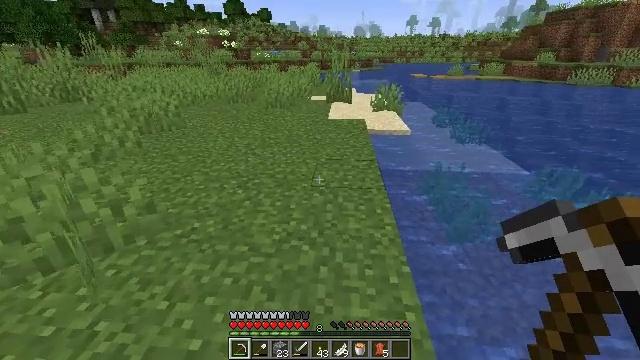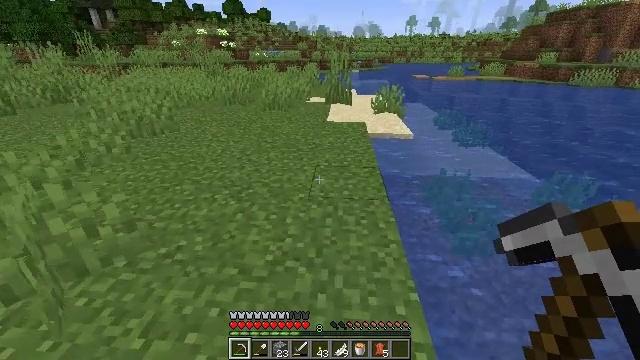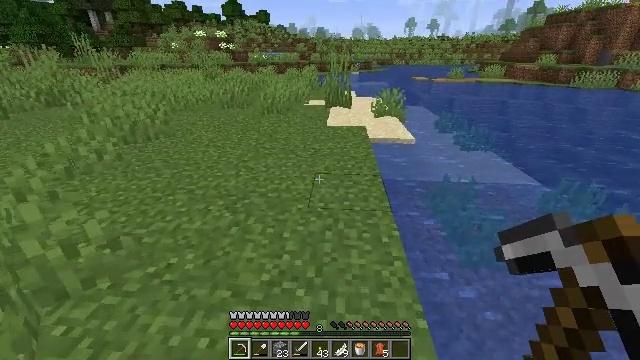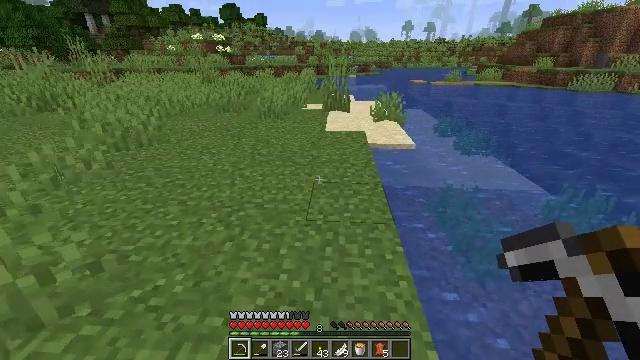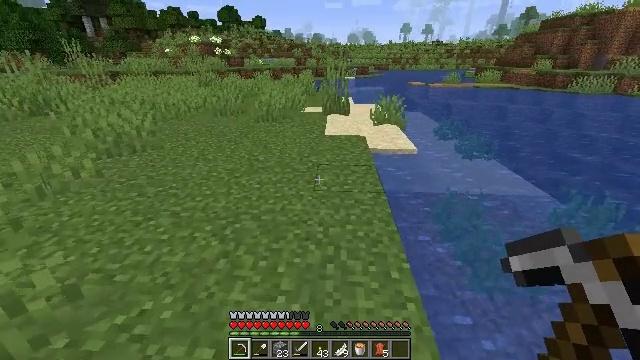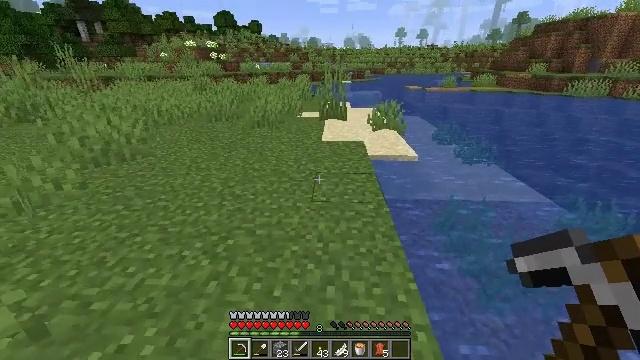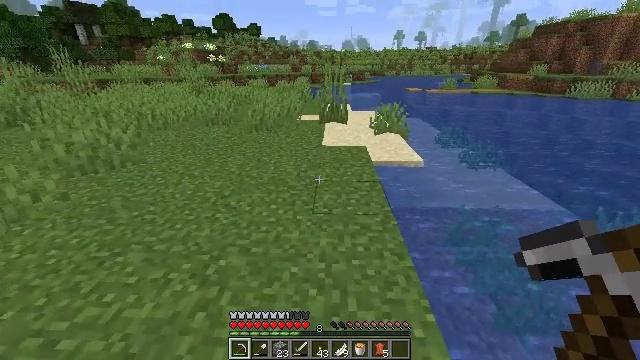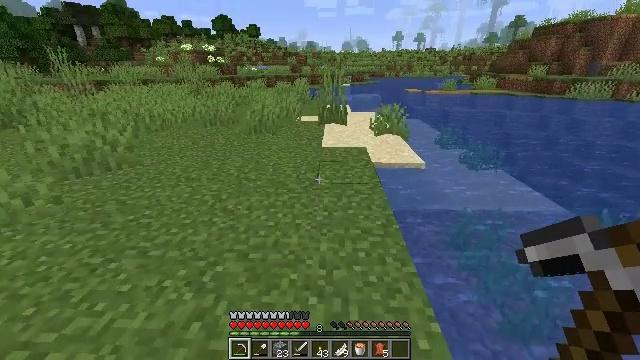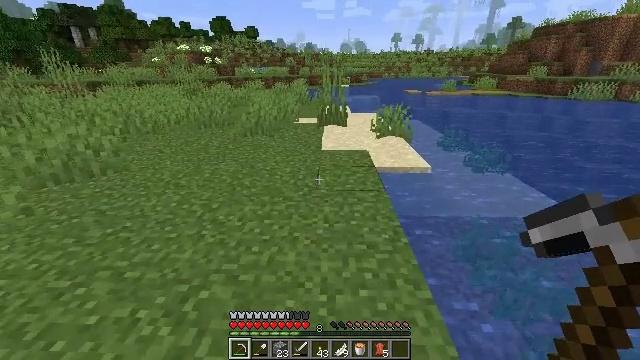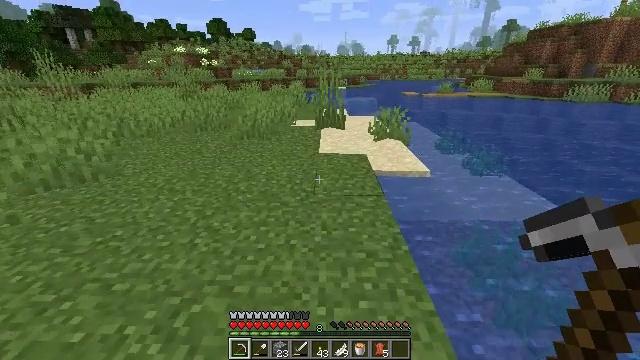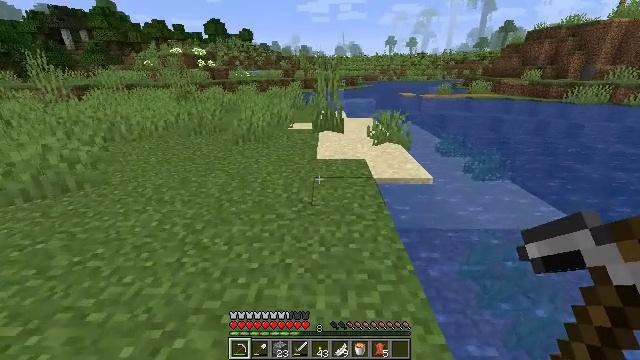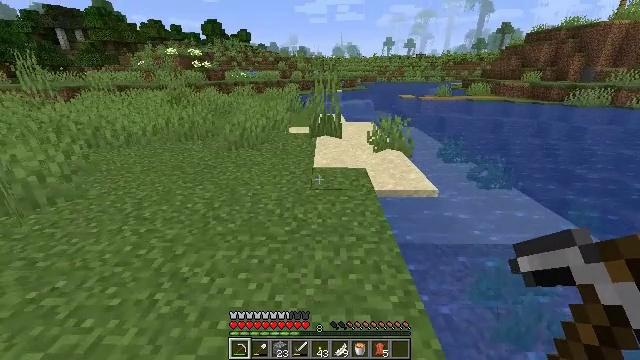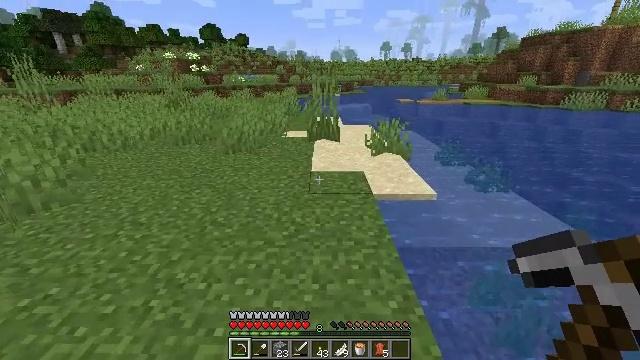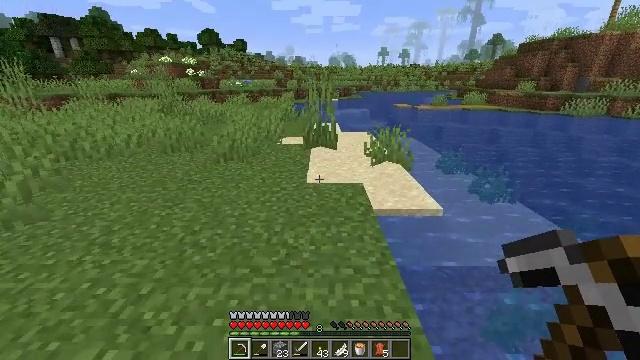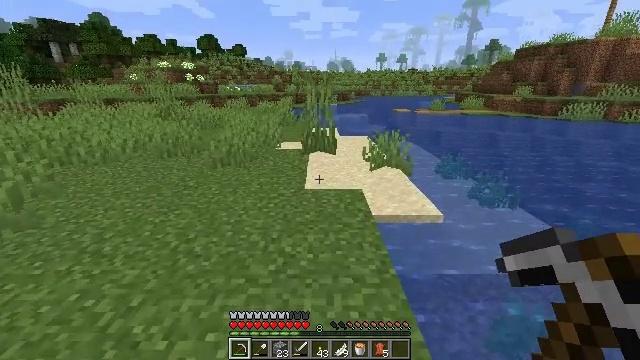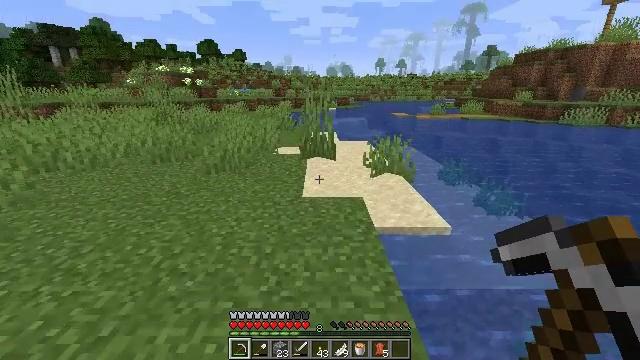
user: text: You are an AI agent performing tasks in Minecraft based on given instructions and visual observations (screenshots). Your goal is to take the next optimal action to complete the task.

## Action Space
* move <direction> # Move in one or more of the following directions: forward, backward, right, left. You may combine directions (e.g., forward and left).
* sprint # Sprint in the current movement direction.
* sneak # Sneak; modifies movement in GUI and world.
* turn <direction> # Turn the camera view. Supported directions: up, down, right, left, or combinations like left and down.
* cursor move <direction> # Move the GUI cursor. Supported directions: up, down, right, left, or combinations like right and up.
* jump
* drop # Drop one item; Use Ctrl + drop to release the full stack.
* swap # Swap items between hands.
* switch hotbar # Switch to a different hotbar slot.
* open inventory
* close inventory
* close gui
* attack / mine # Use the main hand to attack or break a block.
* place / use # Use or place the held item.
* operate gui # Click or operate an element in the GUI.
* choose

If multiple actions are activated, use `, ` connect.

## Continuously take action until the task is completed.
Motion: motion action
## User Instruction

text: Clear away tall grass.
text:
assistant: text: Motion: move forward
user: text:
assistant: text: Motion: move forward
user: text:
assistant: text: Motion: move forward
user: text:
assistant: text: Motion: move forward
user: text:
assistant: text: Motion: move forward
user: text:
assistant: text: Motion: move forward
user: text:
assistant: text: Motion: move forward
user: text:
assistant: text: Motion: move forward
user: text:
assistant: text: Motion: move forward
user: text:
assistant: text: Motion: move forward
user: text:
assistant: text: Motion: move forward
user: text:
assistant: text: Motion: move forward
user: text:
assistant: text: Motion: move forward
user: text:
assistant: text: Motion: move forward
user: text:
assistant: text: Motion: move forward
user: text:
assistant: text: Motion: move forward
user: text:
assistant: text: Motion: move forward
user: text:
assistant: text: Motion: move forward
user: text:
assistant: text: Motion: move forward
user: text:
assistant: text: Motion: move forward
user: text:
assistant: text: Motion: move forward
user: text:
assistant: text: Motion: move forward
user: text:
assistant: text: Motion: move forward
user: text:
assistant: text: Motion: move forward
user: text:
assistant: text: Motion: move forward
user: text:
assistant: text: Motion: move forward, attack / mine
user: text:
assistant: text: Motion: move forward, attack / mine
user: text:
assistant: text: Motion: move forward, attack / mine
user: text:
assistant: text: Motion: move forward
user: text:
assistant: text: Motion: move forward